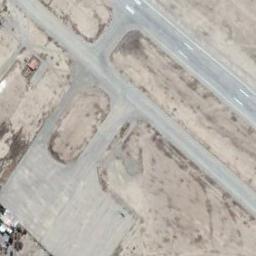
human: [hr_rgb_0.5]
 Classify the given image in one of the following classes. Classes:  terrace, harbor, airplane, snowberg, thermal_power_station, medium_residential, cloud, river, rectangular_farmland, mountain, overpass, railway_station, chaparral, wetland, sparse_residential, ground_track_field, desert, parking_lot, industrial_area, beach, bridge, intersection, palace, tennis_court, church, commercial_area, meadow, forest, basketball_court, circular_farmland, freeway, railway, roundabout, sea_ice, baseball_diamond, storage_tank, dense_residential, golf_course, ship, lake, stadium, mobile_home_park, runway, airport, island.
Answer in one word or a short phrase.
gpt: runway